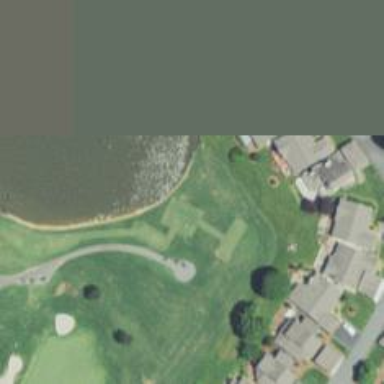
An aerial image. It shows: Path for both roads and golfers.